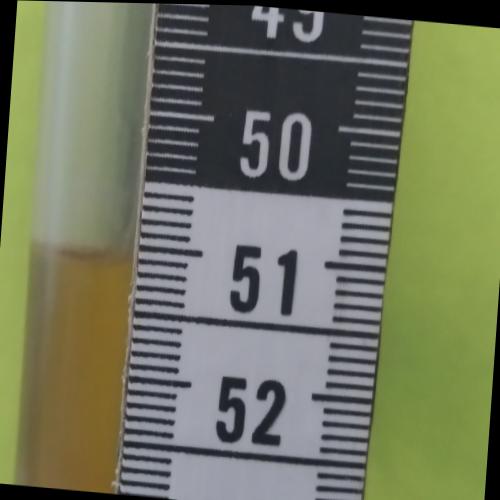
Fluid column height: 51.1 cm